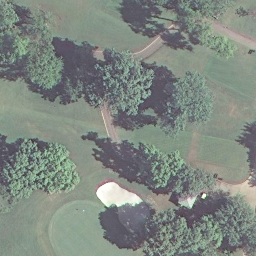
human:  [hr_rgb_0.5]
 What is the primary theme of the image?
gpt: golf course